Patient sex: M
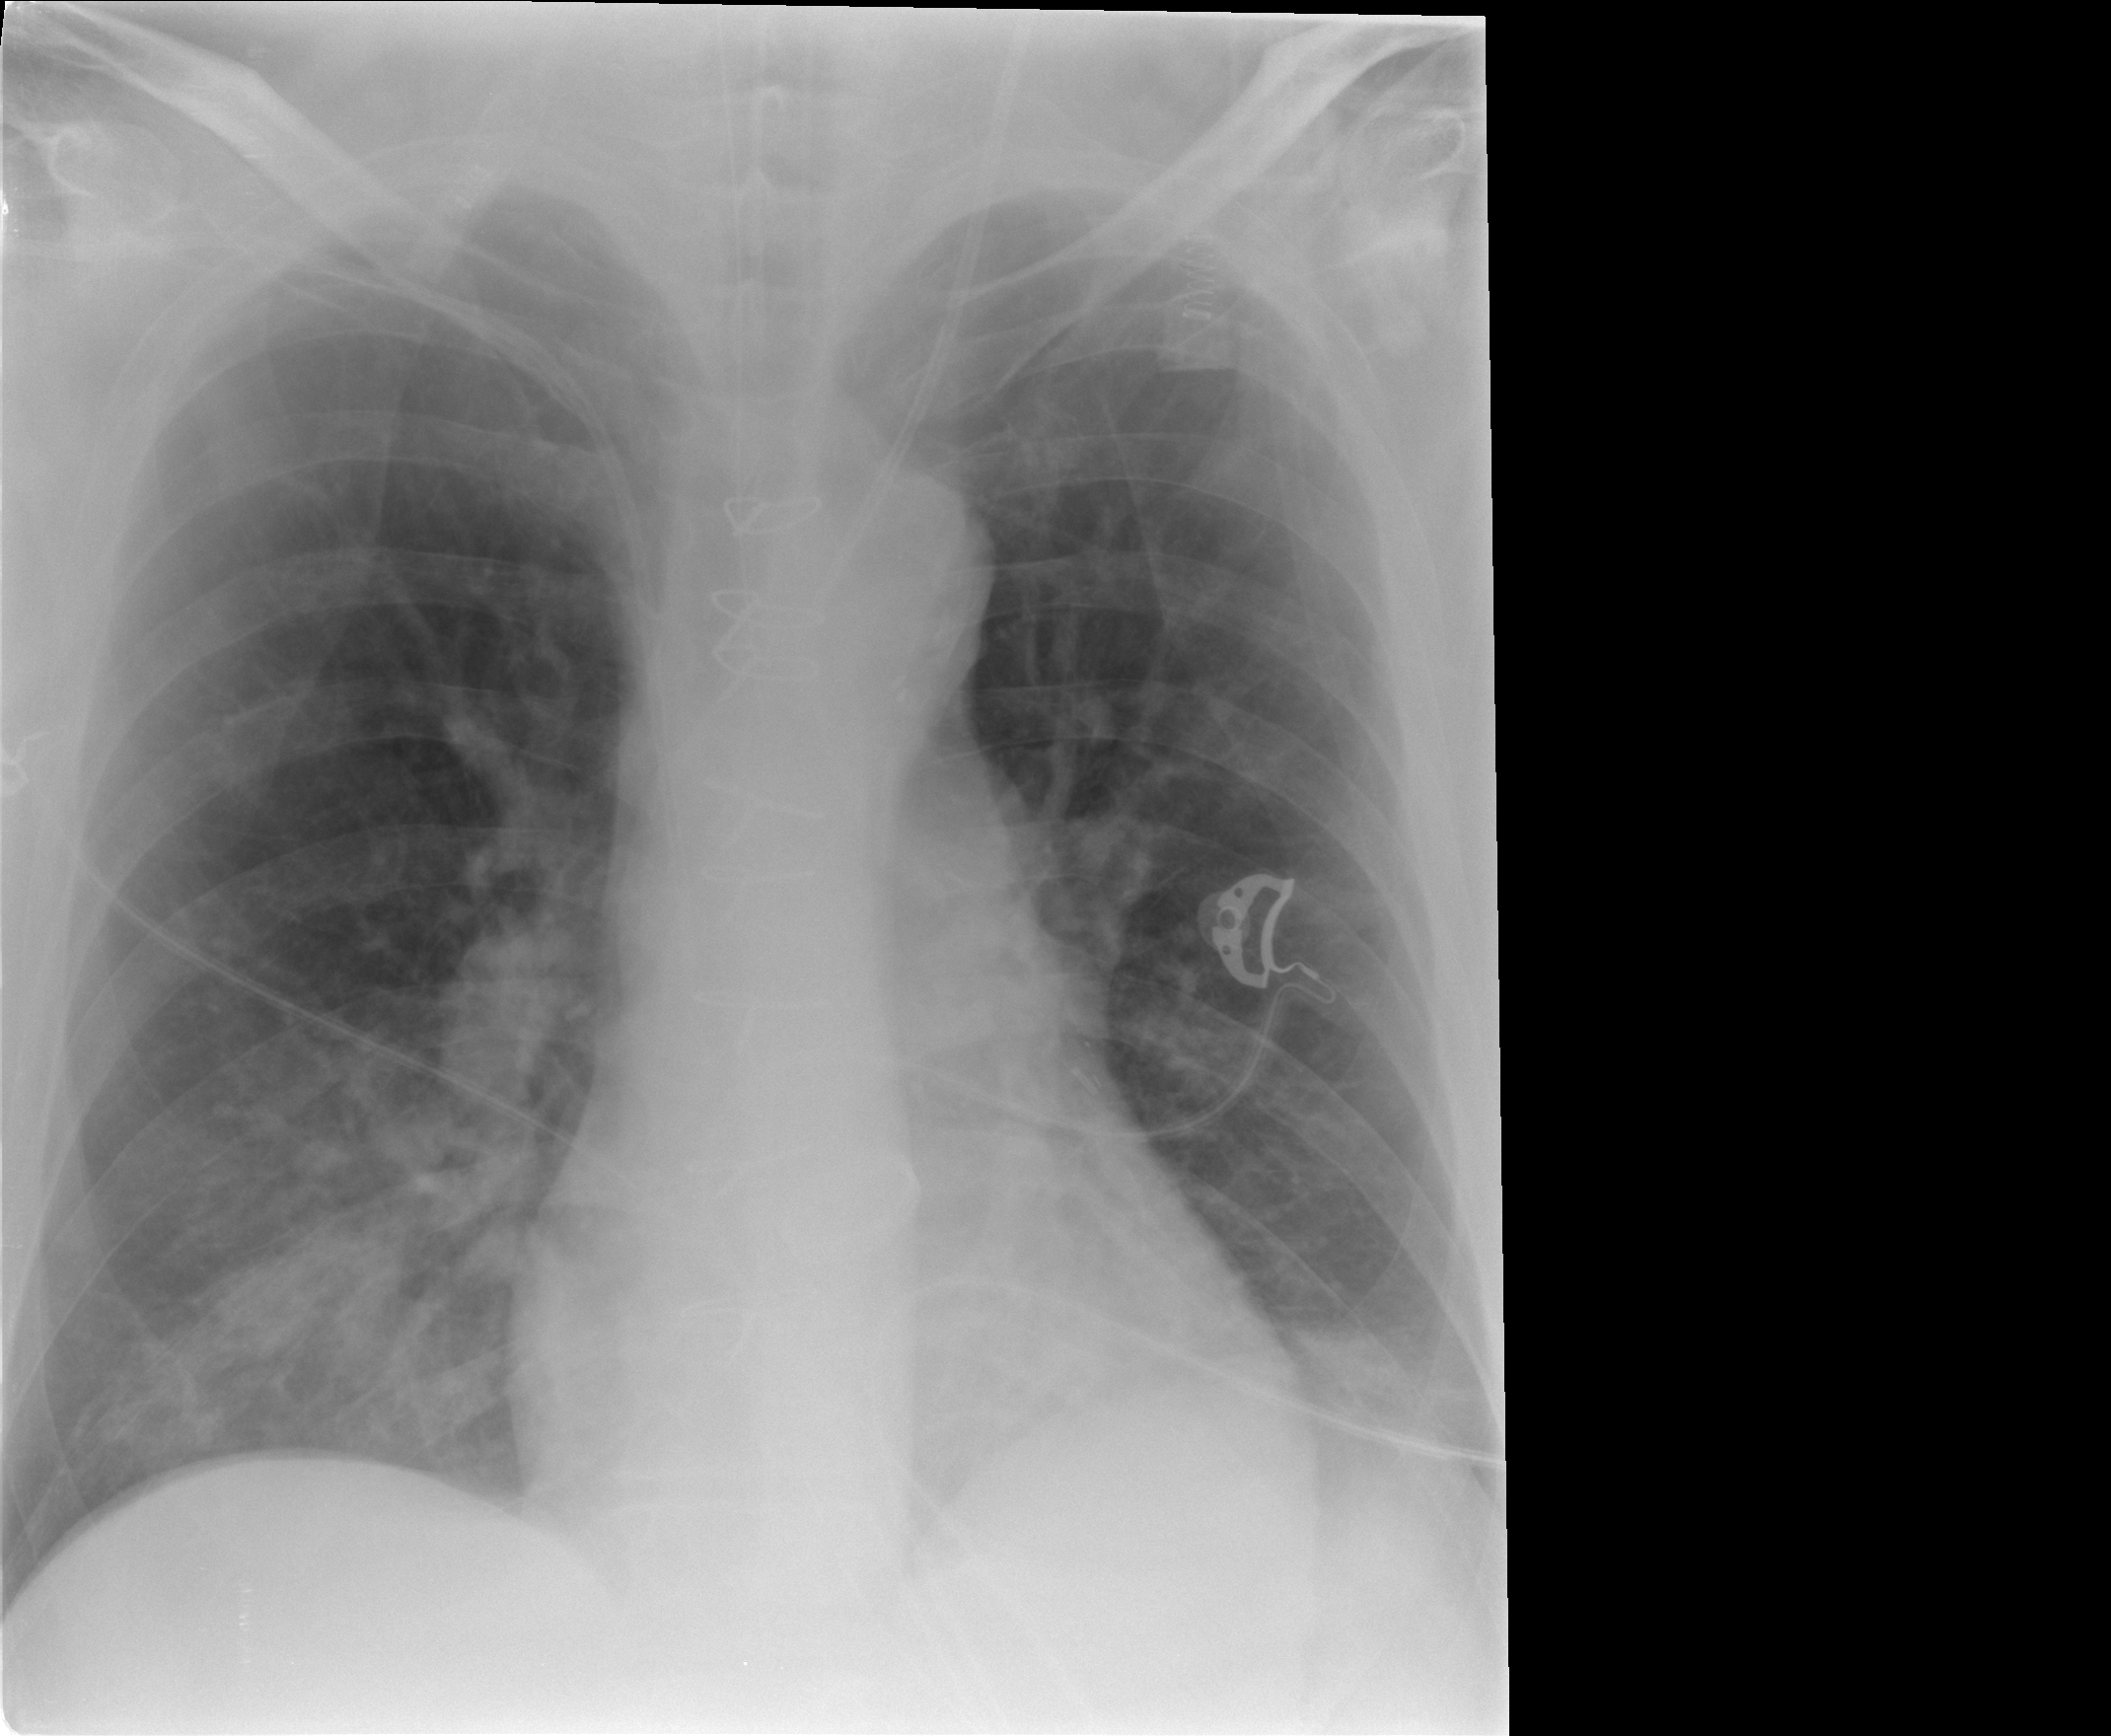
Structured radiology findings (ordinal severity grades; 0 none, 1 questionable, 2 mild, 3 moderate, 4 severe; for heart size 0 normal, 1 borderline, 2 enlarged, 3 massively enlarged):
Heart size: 0
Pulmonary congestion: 1
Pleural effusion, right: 0
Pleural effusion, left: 0
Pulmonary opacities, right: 0
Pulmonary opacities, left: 0
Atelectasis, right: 2
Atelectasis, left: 2